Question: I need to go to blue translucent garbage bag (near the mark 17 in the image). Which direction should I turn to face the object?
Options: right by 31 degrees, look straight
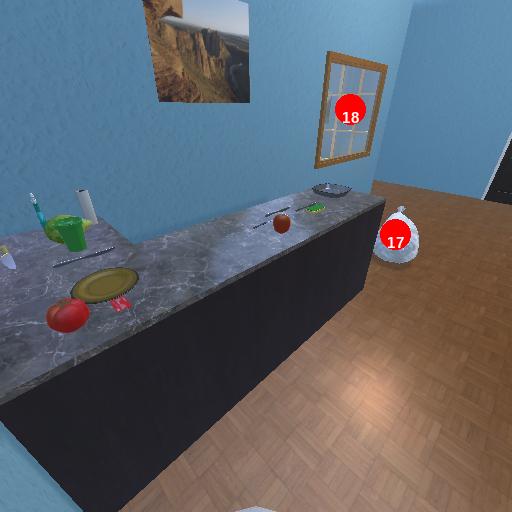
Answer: right by 31 degrees